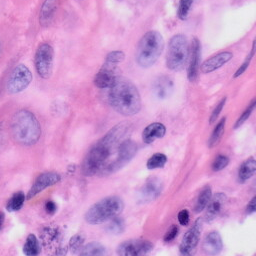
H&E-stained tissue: Skin